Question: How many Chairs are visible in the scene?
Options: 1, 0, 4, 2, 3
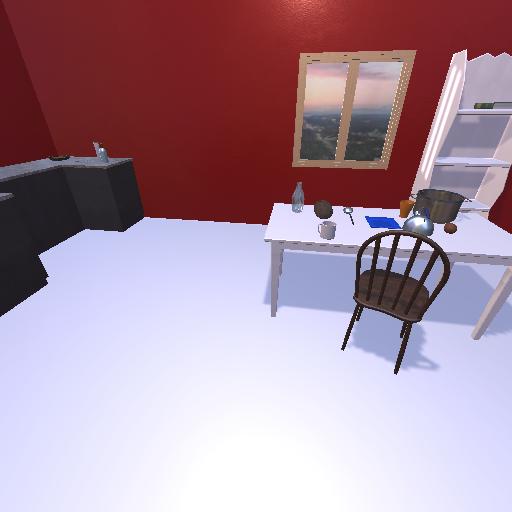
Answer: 1